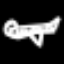
Label: airplane